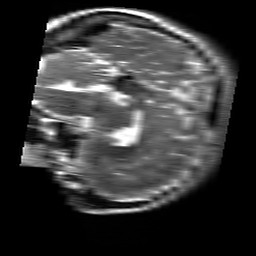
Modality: T2w
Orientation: sagittal
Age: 26
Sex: female
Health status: healthy
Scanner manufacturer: siemens
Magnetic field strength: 3 T
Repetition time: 4.01 s
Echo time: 0.116 s